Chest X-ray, PA view. Patient: 61 years old, sex M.
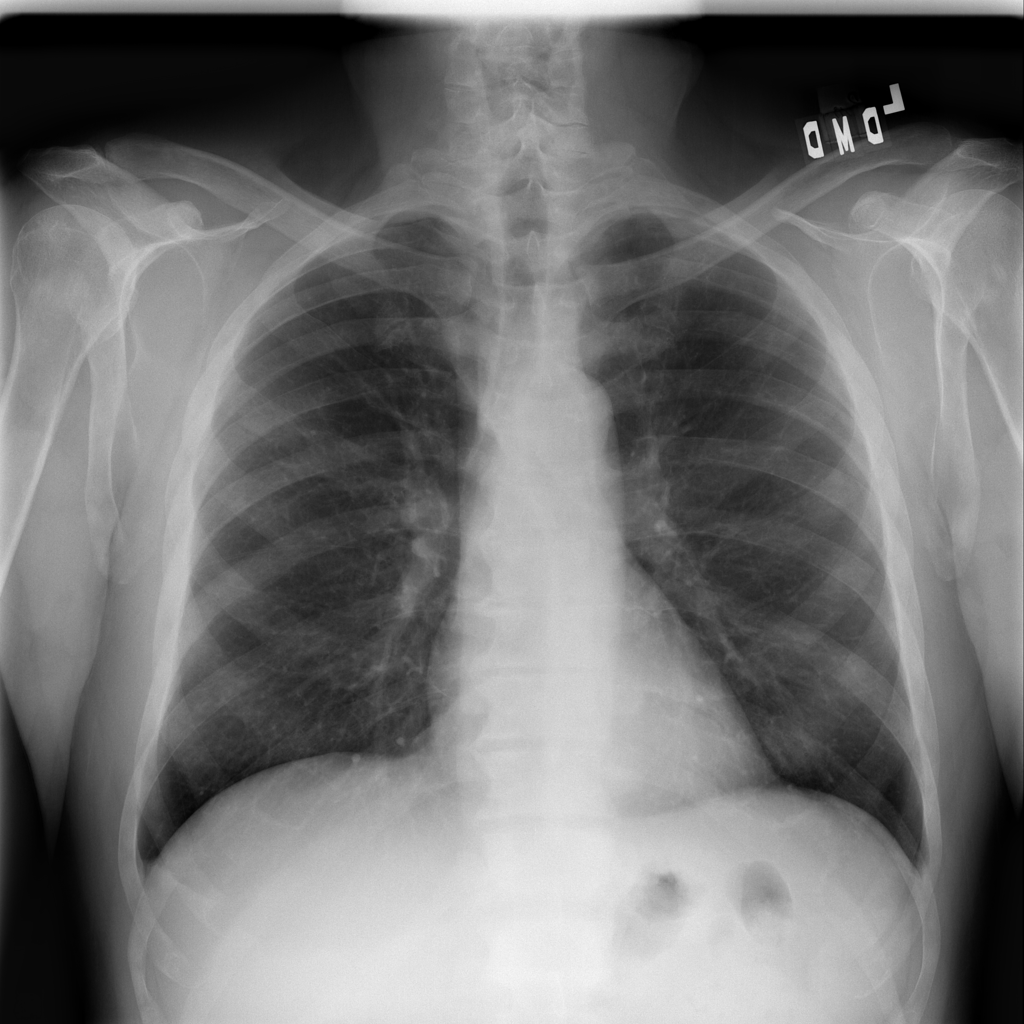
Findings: No Finding